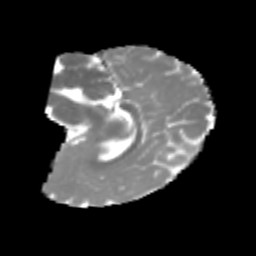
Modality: MD
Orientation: sagittal
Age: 5
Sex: female
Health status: healthy